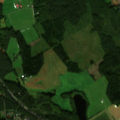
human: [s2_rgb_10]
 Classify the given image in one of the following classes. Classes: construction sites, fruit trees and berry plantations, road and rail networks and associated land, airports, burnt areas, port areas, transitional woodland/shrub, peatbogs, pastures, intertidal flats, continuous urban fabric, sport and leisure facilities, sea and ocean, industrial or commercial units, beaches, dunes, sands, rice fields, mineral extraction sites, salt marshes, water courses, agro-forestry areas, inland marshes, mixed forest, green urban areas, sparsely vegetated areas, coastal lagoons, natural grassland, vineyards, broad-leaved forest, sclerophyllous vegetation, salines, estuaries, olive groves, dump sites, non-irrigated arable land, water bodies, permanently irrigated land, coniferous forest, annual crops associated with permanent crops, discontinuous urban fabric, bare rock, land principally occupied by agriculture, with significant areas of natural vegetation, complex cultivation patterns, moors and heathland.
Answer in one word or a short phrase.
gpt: discontinuous urban fabric, non-irrigated arable land, land principally occupied by agriculture, with significant areas of natural vegetation, coniferous forest, mixed forest, transitional woodland/shrub